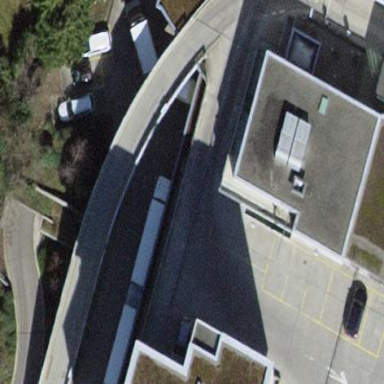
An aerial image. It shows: View of roof of building.